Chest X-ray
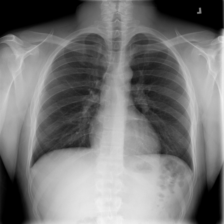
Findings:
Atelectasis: negative
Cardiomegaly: negative
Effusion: negative
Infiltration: negative
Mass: negative
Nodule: negative
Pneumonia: negative
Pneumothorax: negative
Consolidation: negative
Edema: negative
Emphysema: negative
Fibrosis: negative
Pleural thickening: negative
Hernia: negative